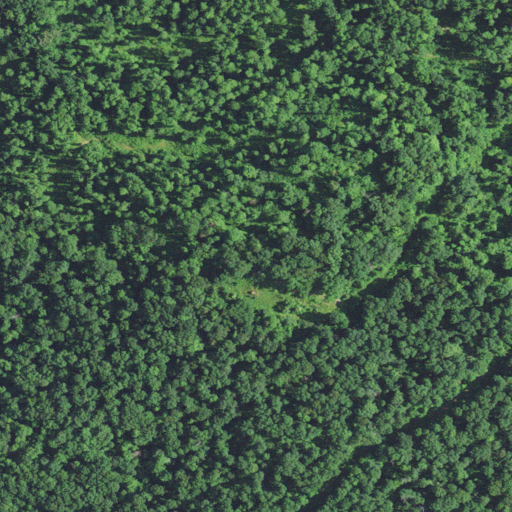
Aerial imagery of mountain in West Virginia named Moss Knob containing deciduous forest and shrub